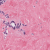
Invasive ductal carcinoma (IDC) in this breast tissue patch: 1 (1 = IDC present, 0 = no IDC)